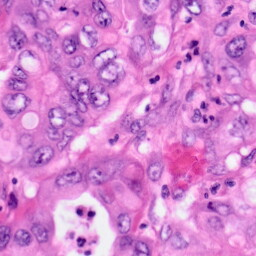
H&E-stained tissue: Pancreatic